Question: I've a class that inherits QPushButton widget. I want to have custom look of that button so i've overrided paintEvent method. All buttons that I want to paint are childs of QFrame object.
And there I have a problem. I can't repaint those objects.
My paintEvent function:
'''
void Machine::paintEvent(QPaintEvent*) {
QPainter painter(this);
QRect geo = this->geometry();
int x, y, width, height;
x = geo.x()-10;
y = geo.y()-10;
width = geo.width()-3;
height = geo.height()-5;
painter.fillRect(x, y, width, height, QColor(220,220,220));
painter.drawText(x+10, y+10, "Machine " + QString::number(id));
}
'''
When a widget is in top left corner of QFrame, desired effect is ok. But when I move button somewhere else, widget starts to disappear. On images you can see whats going on:

Button is just moved some px down-left. Why it works like this? QFrame which is a container for that button is big enough.
Thanks in advance ;)
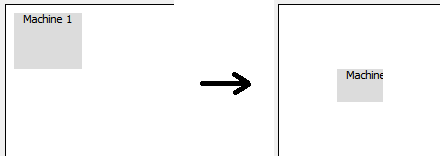
Answer: The reason is in coordinate system: 'geometry' method returns position relatively to parent, but 'QPainter::drawRect' accepts rectangle in local coordinates. Try this code:
'''
void Machine::paintEvent(QPaintEvent*) {
QPainter painter(this);
int width = size().width() - 3;
int height = size().height() - 5;
painter.fillRect(0, 0, width, height, QColor(220,220,220));
painter.drawText(10, 10, "Machine " + QString::number(id));
}
'''